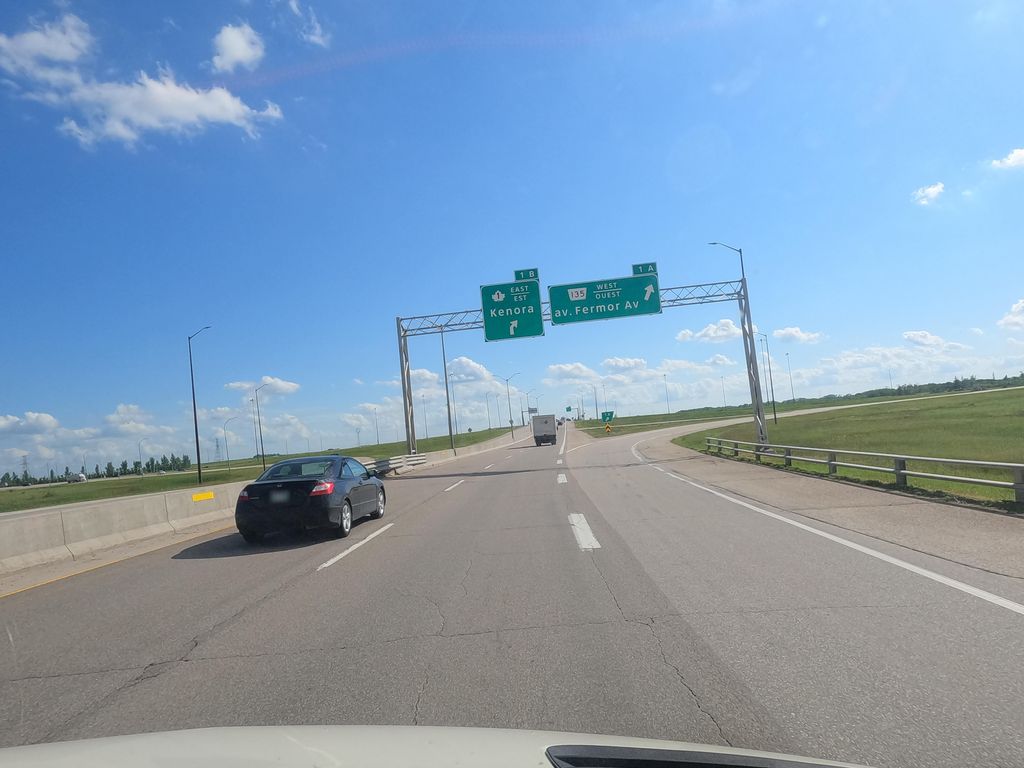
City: winnipeg